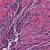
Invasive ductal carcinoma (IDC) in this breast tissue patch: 0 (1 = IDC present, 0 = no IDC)